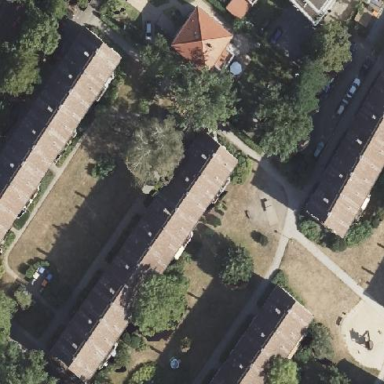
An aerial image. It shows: Gabled roof adorns the apartments building.